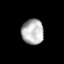
Tissue: prostate
Cell type: Myeloid cells
Senescence score: 0.3315
Nuclear area (px): 545
Mean DAPI intensity: 181.556